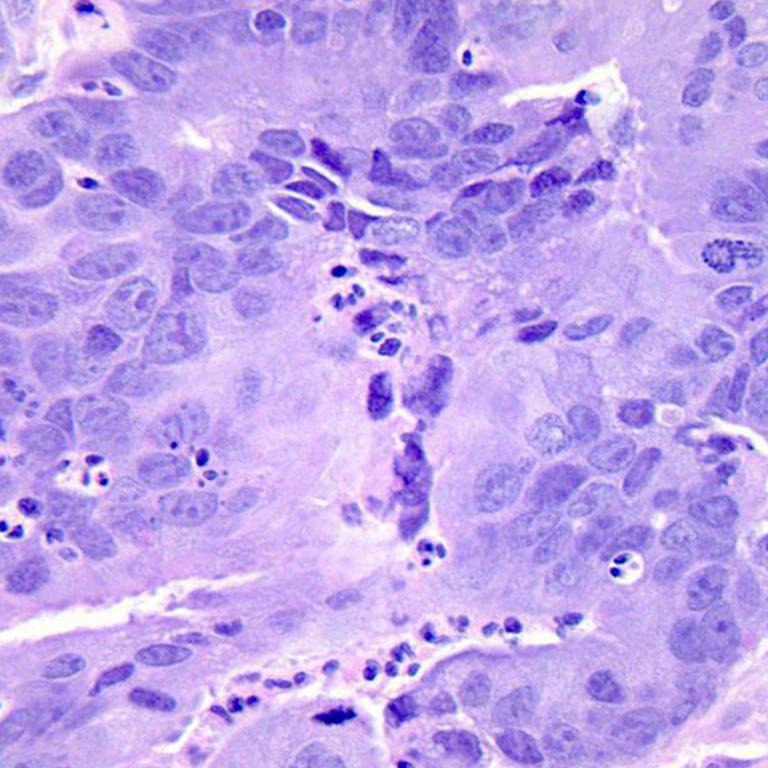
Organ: colon
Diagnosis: adenocarcinomas